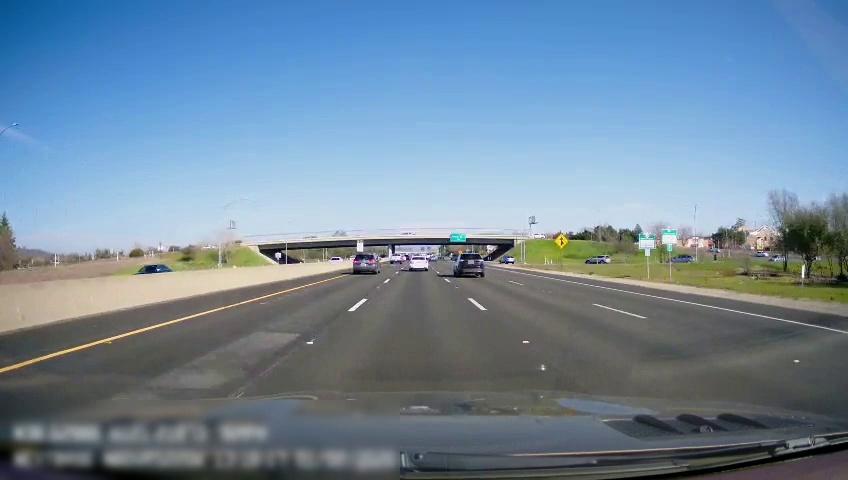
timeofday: Day
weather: Sunny
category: Drivable Space
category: Vehicles | SUV
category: Vehicles | Truck
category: Vehicles | Car
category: Vehicles | SUV
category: Vehicles | SUV
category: Vehicles | SUV
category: Vehicles | Car
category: Lanes | Current Lane
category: Lanes | Current Lane
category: Lanes | Current Lane
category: Lanes | Alternate Lane
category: Lanes | Alternate Lane
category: Traffic | Signs
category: Traffic | Signs
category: Traffic | Signs
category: Traffic | Signs